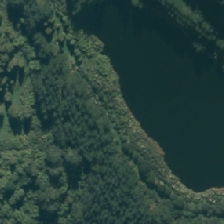
Land cover: lake_pond